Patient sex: F
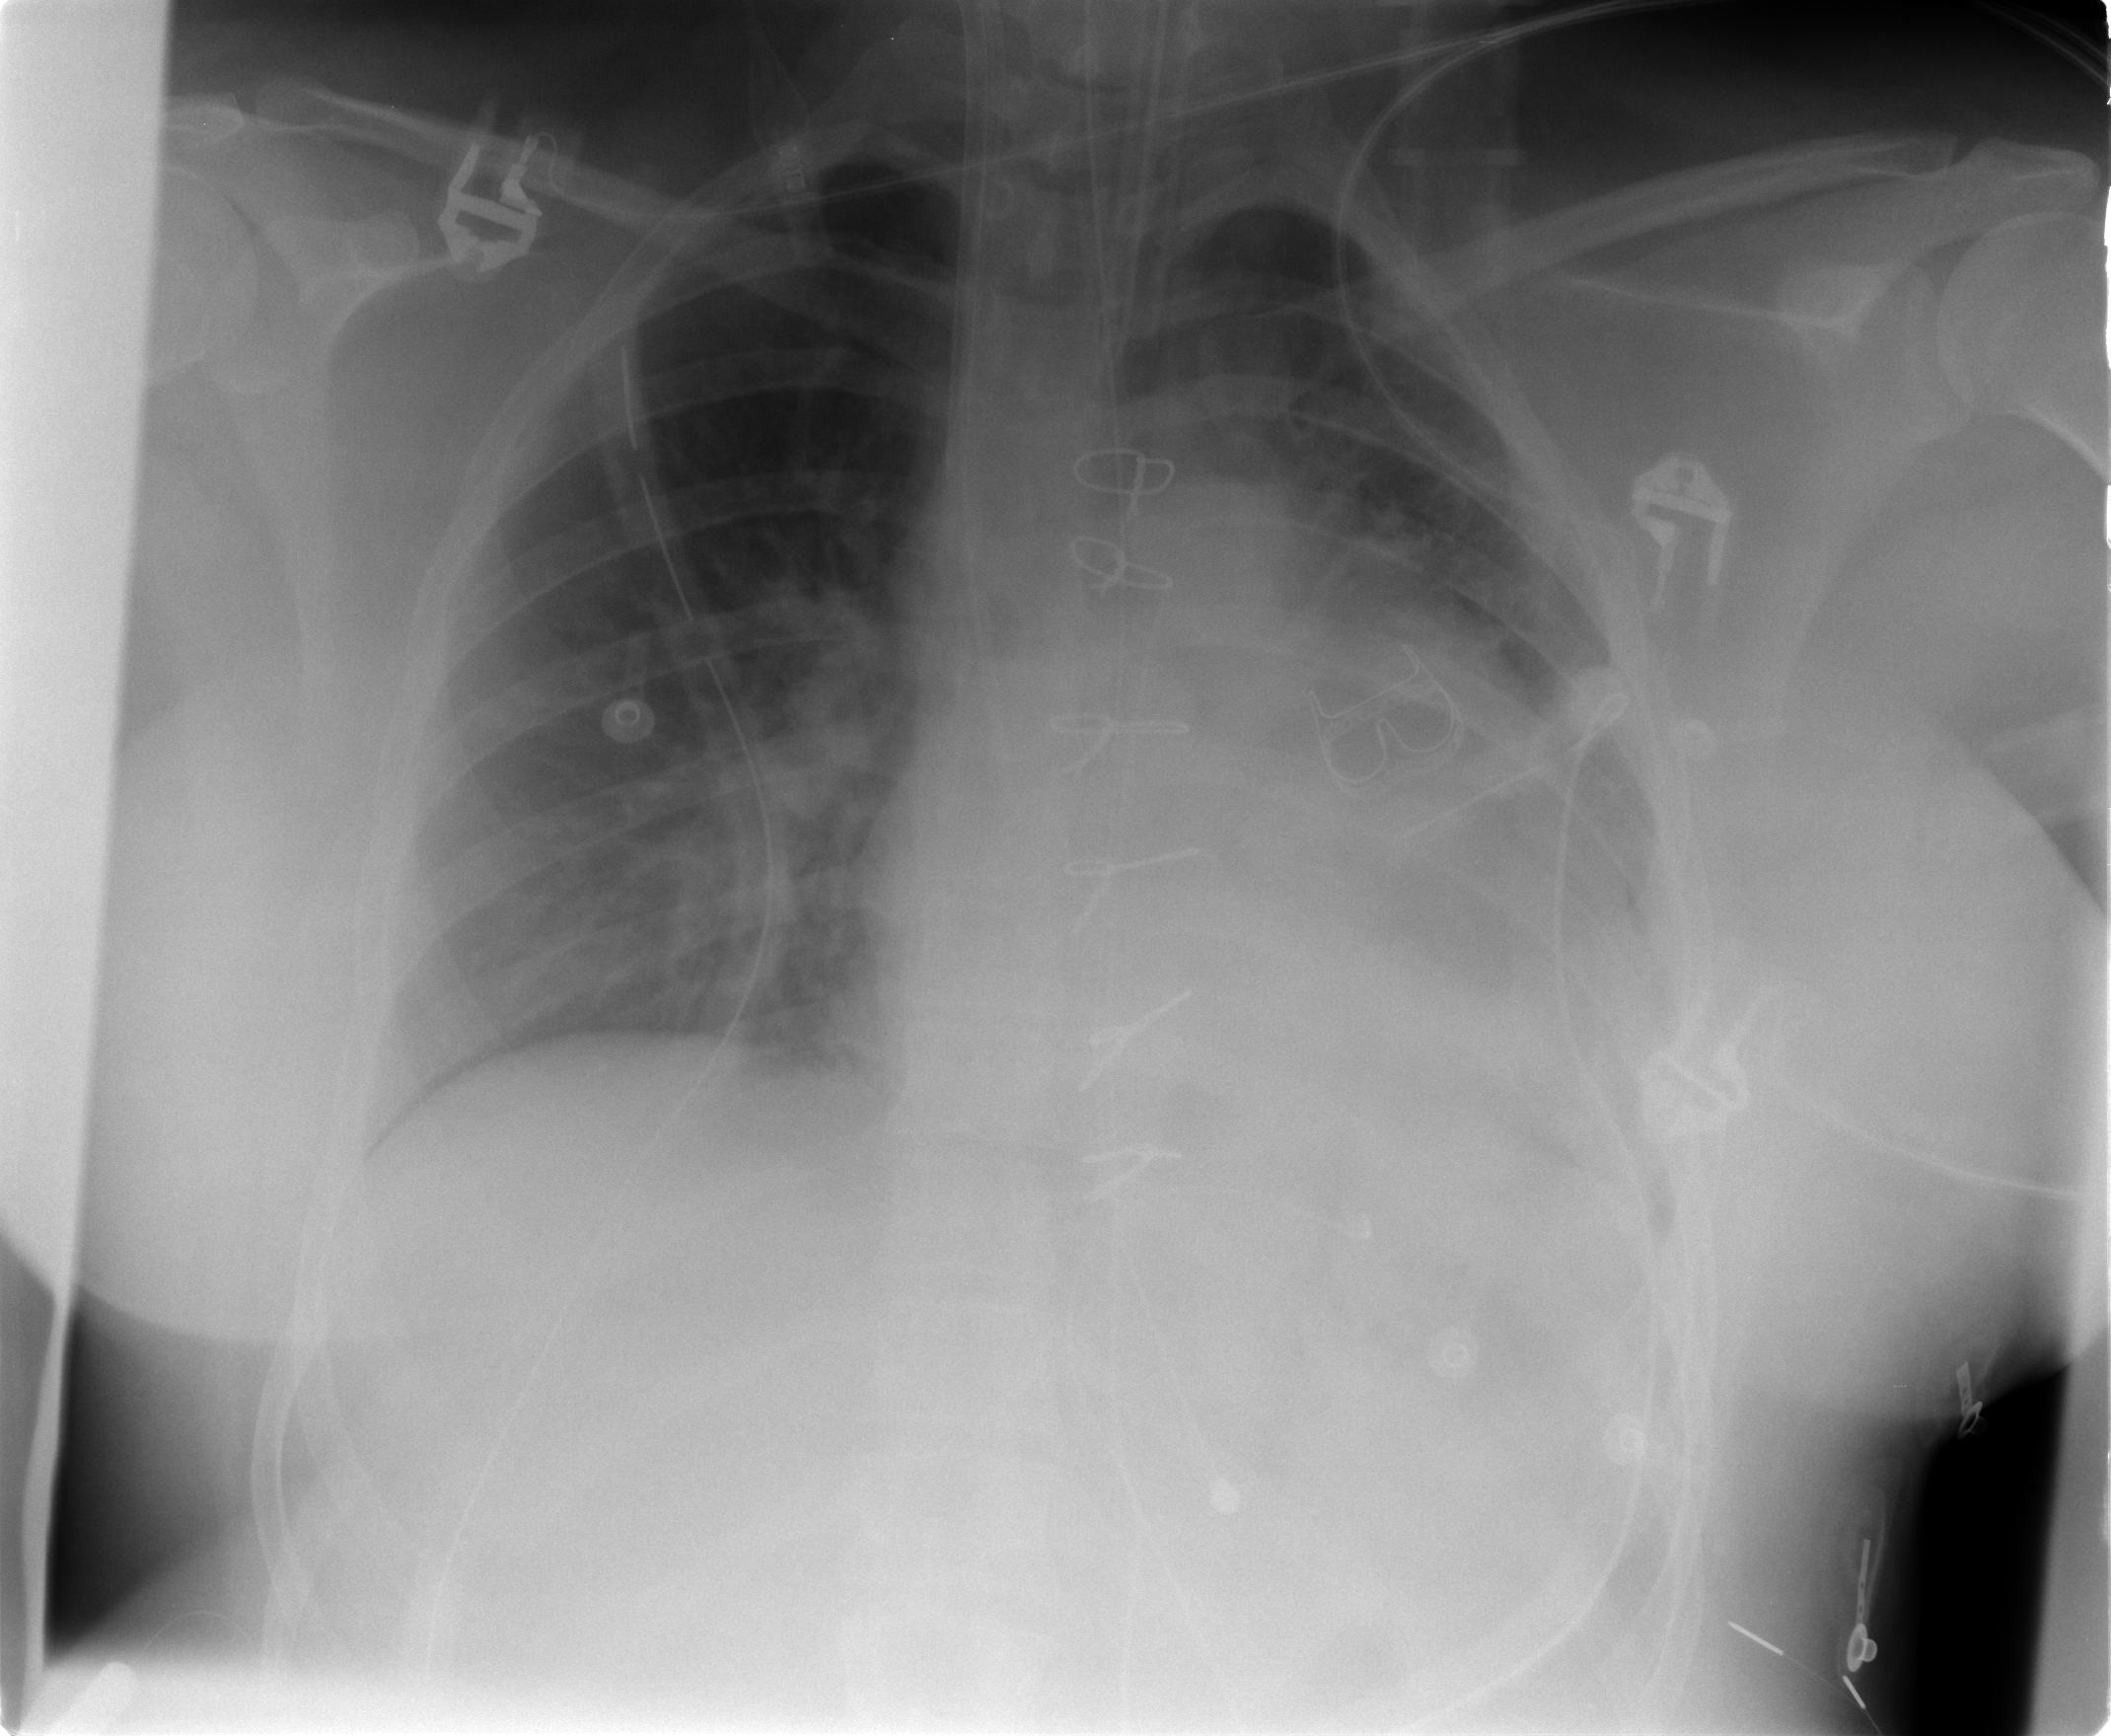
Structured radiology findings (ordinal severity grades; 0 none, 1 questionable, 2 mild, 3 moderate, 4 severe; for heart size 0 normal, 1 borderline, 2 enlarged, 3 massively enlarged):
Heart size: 0
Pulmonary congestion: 3
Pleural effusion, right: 2
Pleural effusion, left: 2
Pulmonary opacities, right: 1
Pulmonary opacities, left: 2
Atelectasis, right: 2
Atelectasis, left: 3